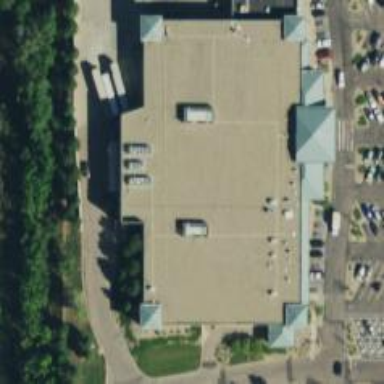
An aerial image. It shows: Pharmacy providing healthcare services.